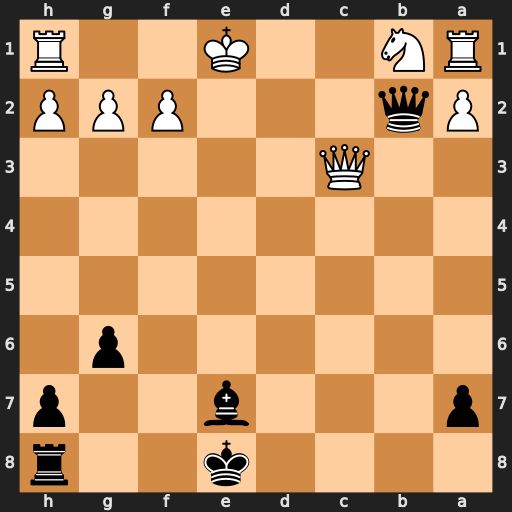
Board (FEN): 4k2r/p3b2p/6p1/8/8/2Q5/Pq3PPP/RN2K2R
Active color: b
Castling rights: KQk
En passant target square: -
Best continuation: Bb4 O-O Bxc3